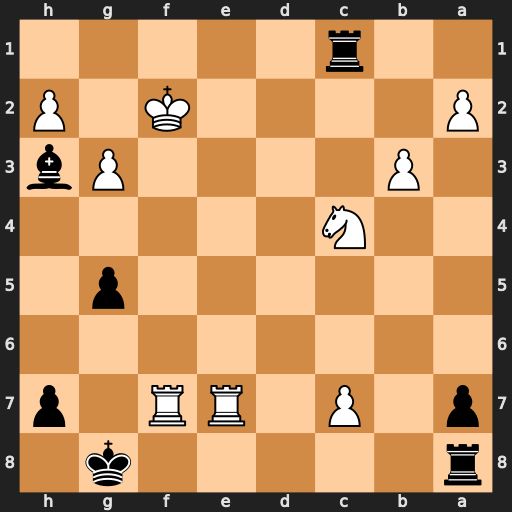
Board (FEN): r5k1/p1P1RR1p/8/6p1/2N5/1P4Pb/P4K1P/2r5
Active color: b
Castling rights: -
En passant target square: -
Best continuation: Rf1+ Ke3 Rxf7